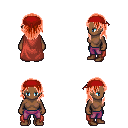
a pixel art fantasy rpg character, female body template, human, dark skin, maroon cape, magenta pants, red long hairstyle, red bandana, brown shoes, four views (front, back, left, right), 2x2 character sprite sheet, small pixel art, hard edges, no anti-aliasing